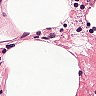
Metastatic tissue present: no